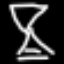
Label: hourglass